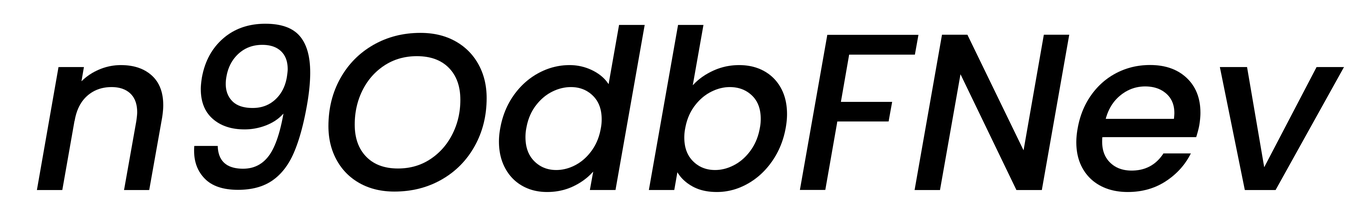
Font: Poppins-MediumItalic